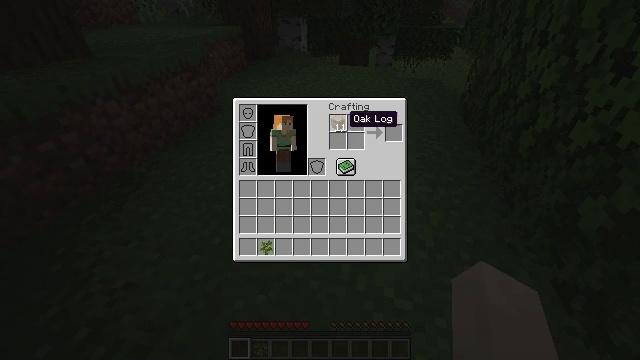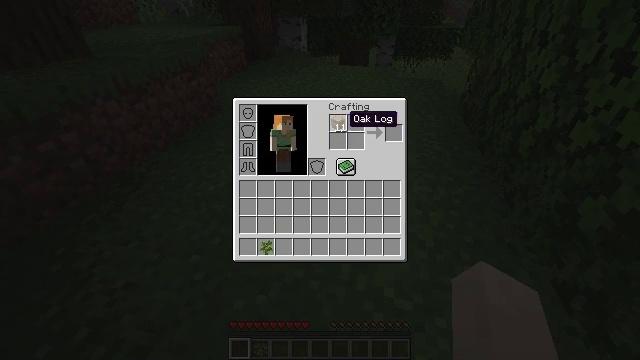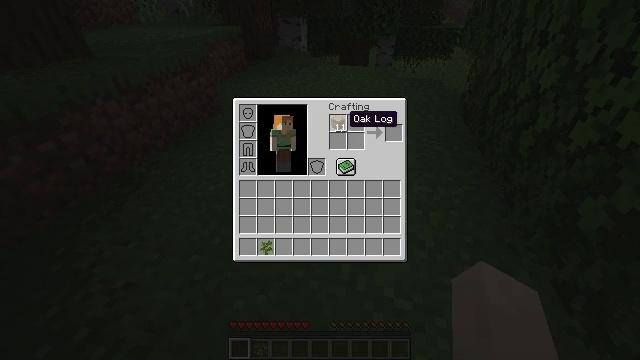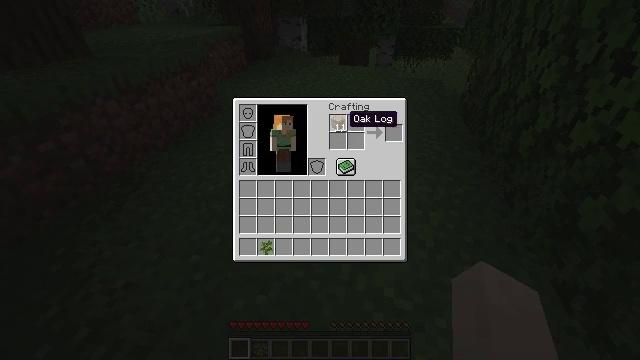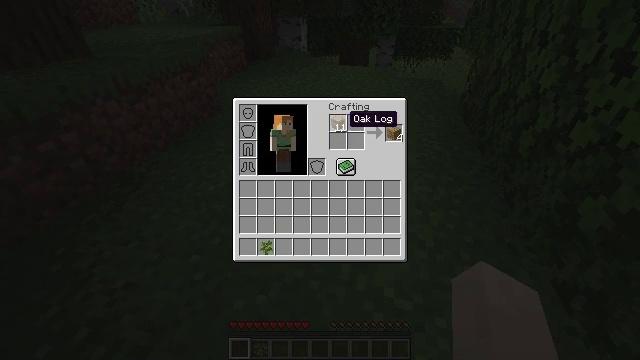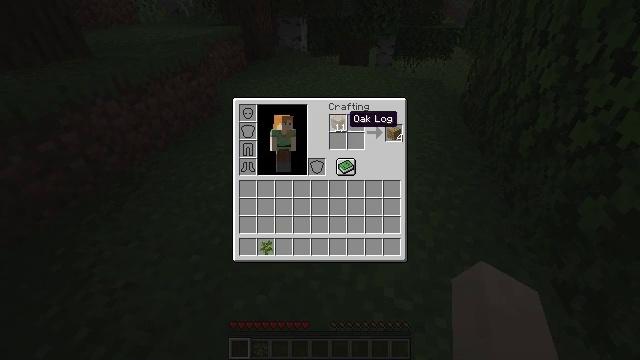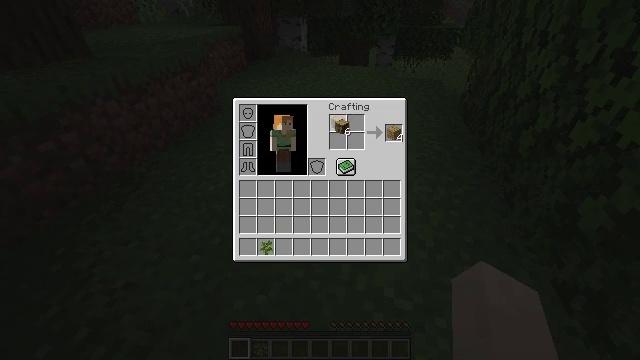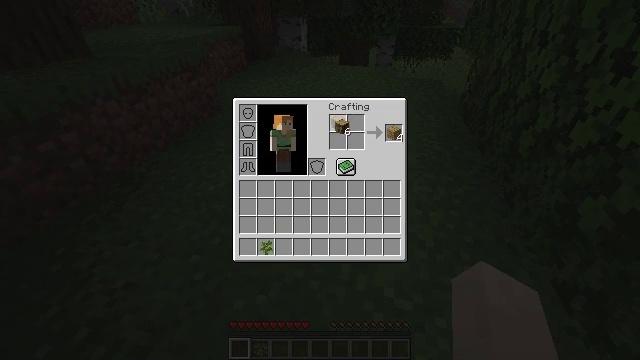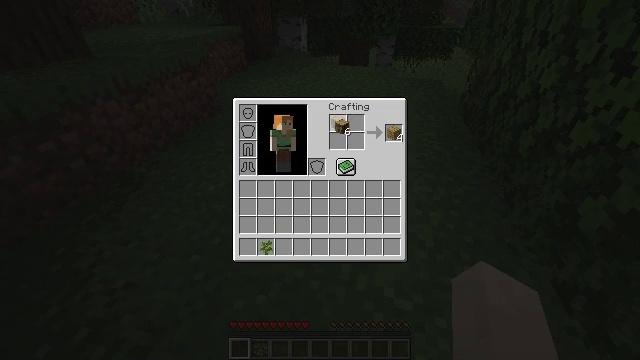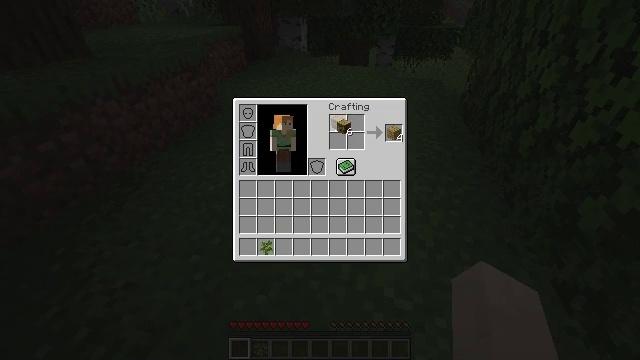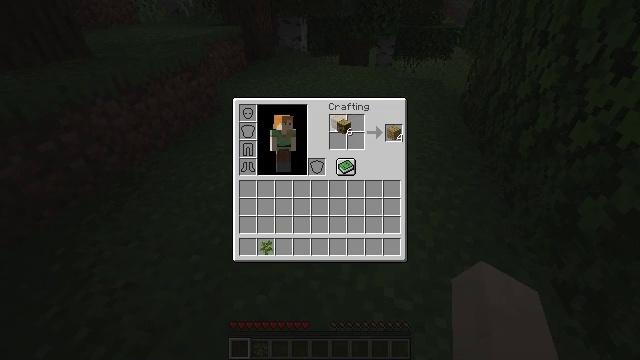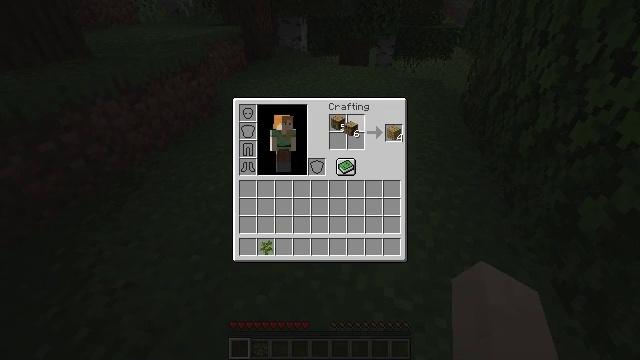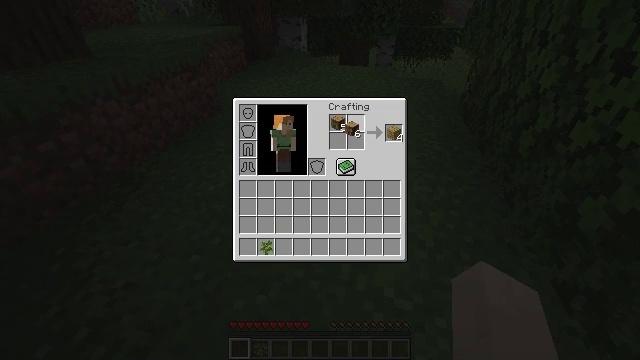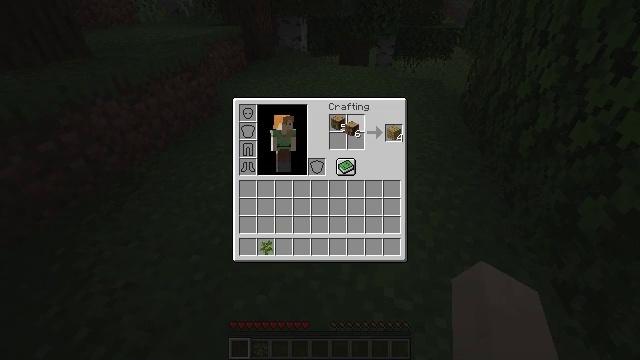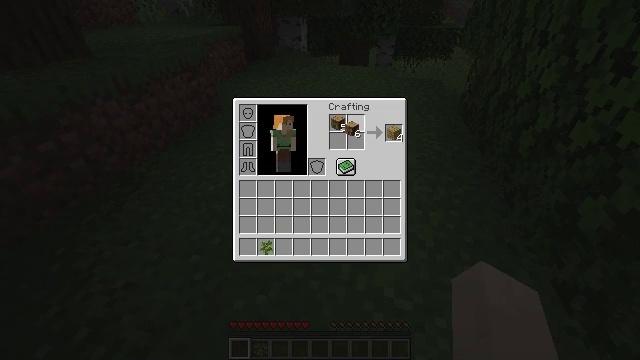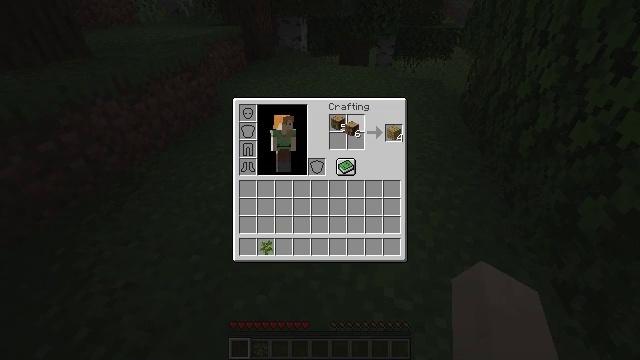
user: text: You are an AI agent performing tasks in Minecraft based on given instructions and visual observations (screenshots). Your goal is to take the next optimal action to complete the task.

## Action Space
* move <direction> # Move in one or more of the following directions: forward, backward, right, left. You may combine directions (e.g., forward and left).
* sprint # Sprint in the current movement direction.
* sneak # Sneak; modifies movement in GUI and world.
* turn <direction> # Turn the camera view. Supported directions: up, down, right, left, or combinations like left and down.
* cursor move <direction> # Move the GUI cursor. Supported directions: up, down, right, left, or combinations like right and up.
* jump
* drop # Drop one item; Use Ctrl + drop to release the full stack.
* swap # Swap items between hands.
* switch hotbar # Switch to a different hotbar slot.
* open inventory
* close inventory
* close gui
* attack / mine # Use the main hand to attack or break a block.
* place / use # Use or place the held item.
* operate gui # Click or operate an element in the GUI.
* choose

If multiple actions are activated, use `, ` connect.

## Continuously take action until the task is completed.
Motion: motion action
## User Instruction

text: Produce oak wood with logs.
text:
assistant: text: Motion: no_op
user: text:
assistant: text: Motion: no_op
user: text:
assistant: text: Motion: no_op
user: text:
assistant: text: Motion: no_op
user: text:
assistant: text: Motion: no_op
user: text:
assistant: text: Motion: choose
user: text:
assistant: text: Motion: choose
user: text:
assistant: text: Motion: no_op
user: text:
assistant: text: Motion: no_op
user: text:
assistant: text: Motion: no_op
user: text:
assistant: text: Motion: no_op
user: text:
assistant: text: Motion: no_op
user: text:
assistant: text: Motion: no_op
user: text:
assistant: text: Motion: choose
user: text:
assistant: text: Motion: choose
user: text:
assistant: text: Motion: choose
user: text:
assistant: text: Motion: no_op
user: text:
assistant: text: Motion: no_op
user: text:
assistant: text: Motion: cursor move down
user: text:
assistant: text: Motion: cursor move down
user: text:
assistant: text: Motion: no_op
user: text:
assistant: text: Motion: no_op
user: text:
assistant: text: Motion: no_op
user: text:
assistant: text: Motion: no_op
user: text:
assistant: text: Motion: no_op
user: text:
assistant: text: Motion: no_op
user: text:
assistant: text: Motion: no_op
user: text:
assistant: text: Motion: no_op
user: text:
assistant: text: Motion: no_op
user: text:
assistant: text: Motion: choose